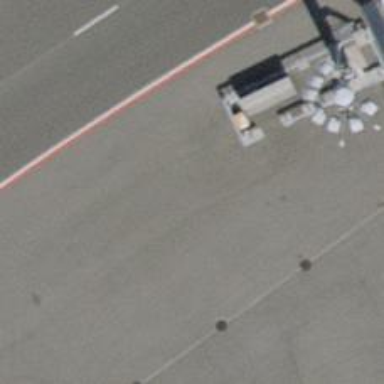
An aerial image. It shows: Airport parking position.